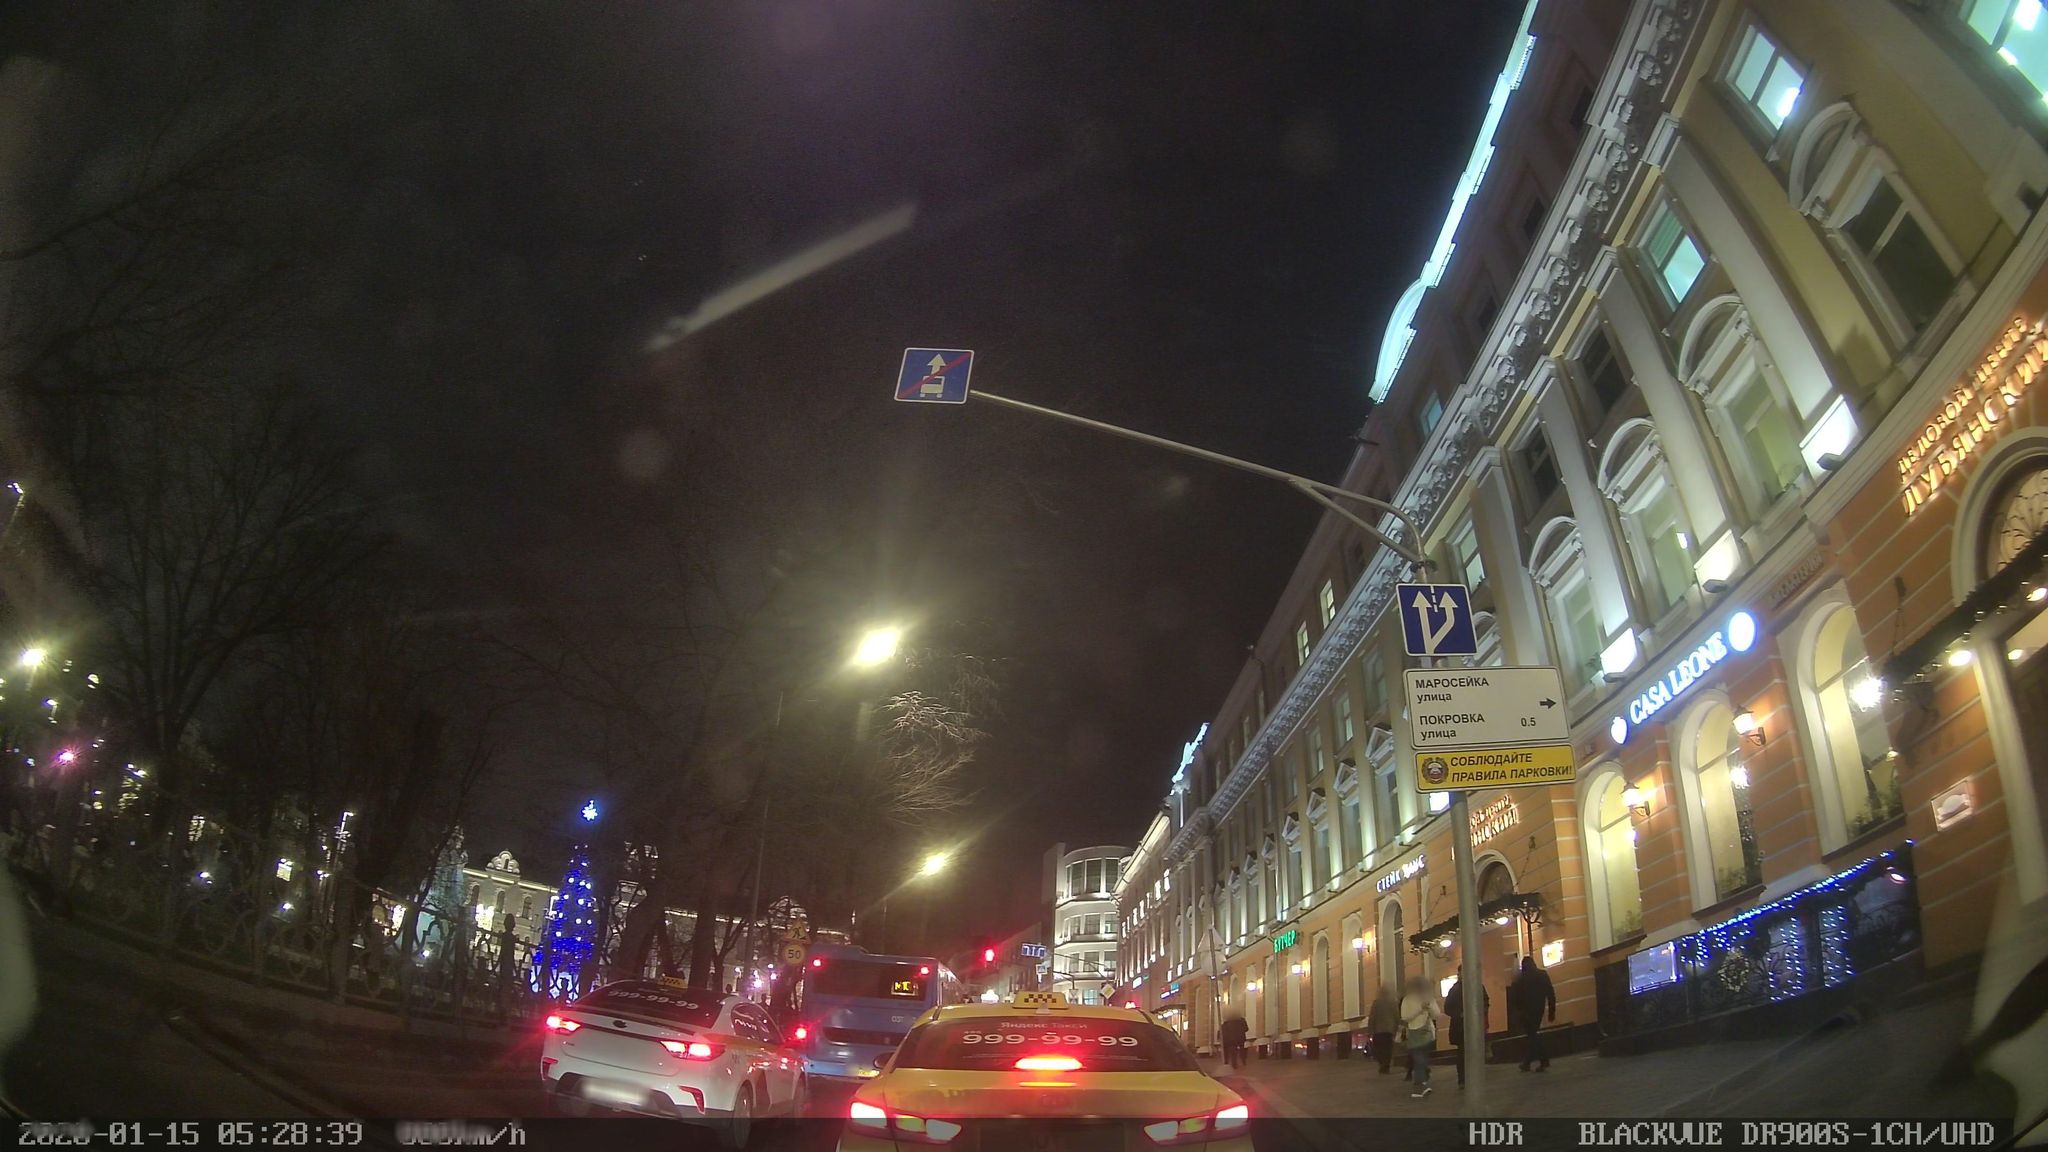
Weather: clear
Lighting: night
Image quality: good
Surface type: driving surface
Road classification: footway
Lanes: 3
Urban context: urban centre
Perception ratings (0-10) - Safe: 4.63, Lively: 7.19, Beautiful: 5.79, Boring: 0.57, Depressing: 5.37, Wealthy: 1.78